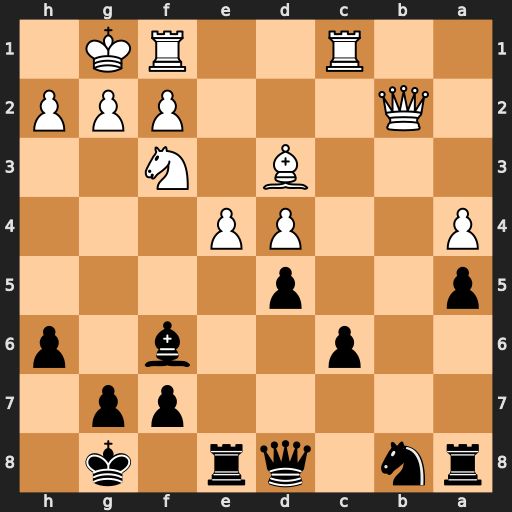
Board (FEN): rn1qr1k1/5pp1/2p2b1p/p2p4/P2PP3/3B1N2/1Q3PPP/2R2RK1
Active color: b
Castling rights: -
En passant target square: -
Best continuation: dxe4 Qb7 Nd7 Bxe4 Rxe4